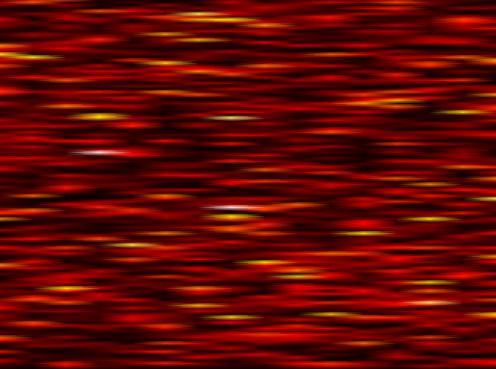
Label: UFMC